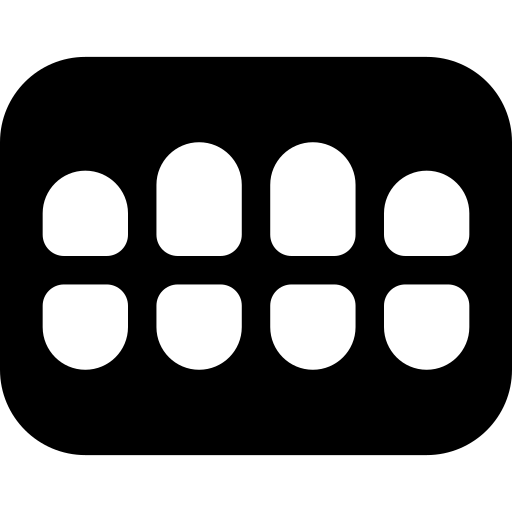
Tags: icon, FontAwesome, fa-icon, solid, teeth